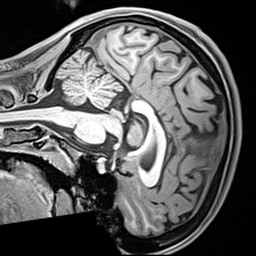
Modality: T1w
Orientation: sagittal
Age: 21
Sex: female
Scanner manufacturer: siemens
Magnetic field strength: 3 T
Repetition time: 2.4 s
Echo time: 0.0022 s